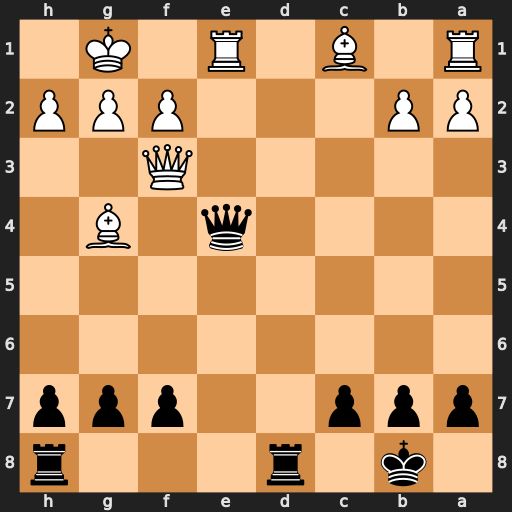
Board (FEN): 1k1r3r/ppp2ppp/8/8/4q1B1/5Q2/PP3PPP/R1B1R1K1
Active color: b
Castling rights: -
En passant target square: -
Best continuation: Qxe1#